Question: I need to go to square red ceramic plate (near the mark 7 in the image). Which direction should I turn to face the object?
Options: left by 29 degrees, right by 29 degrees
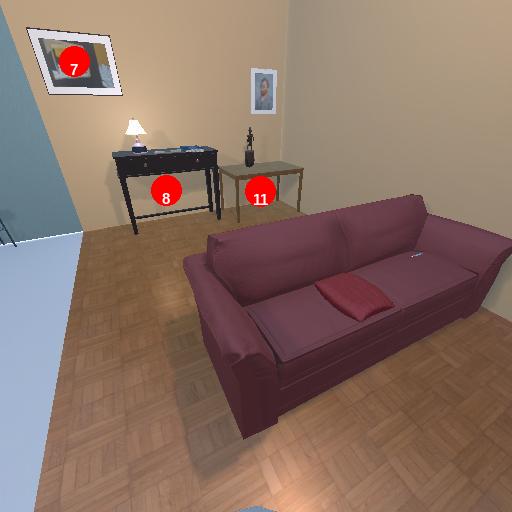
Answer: left by 29 degrees